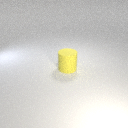
large yellow rubber cylinder